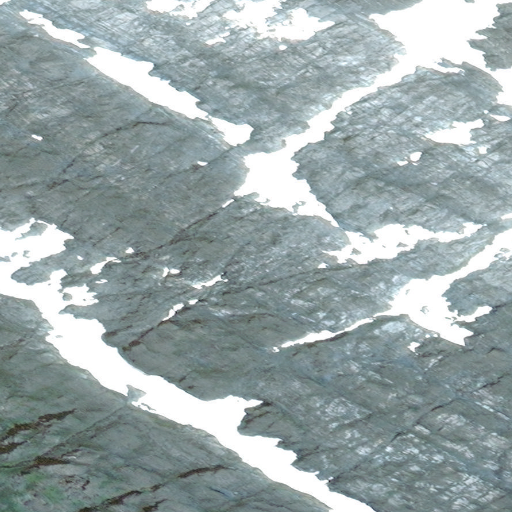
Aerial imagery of ridge(s) in Alaska named The Thoroughfare containing only unknown